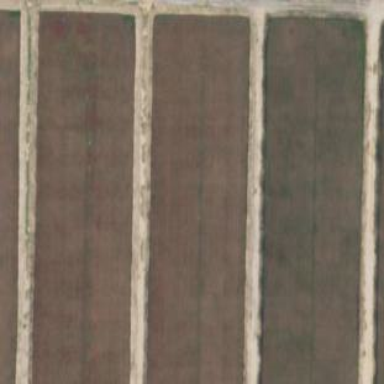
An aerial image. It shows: Farmland with cranberries as the crop.